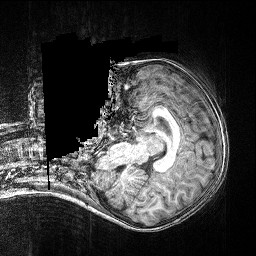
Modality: T1w
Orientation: axial